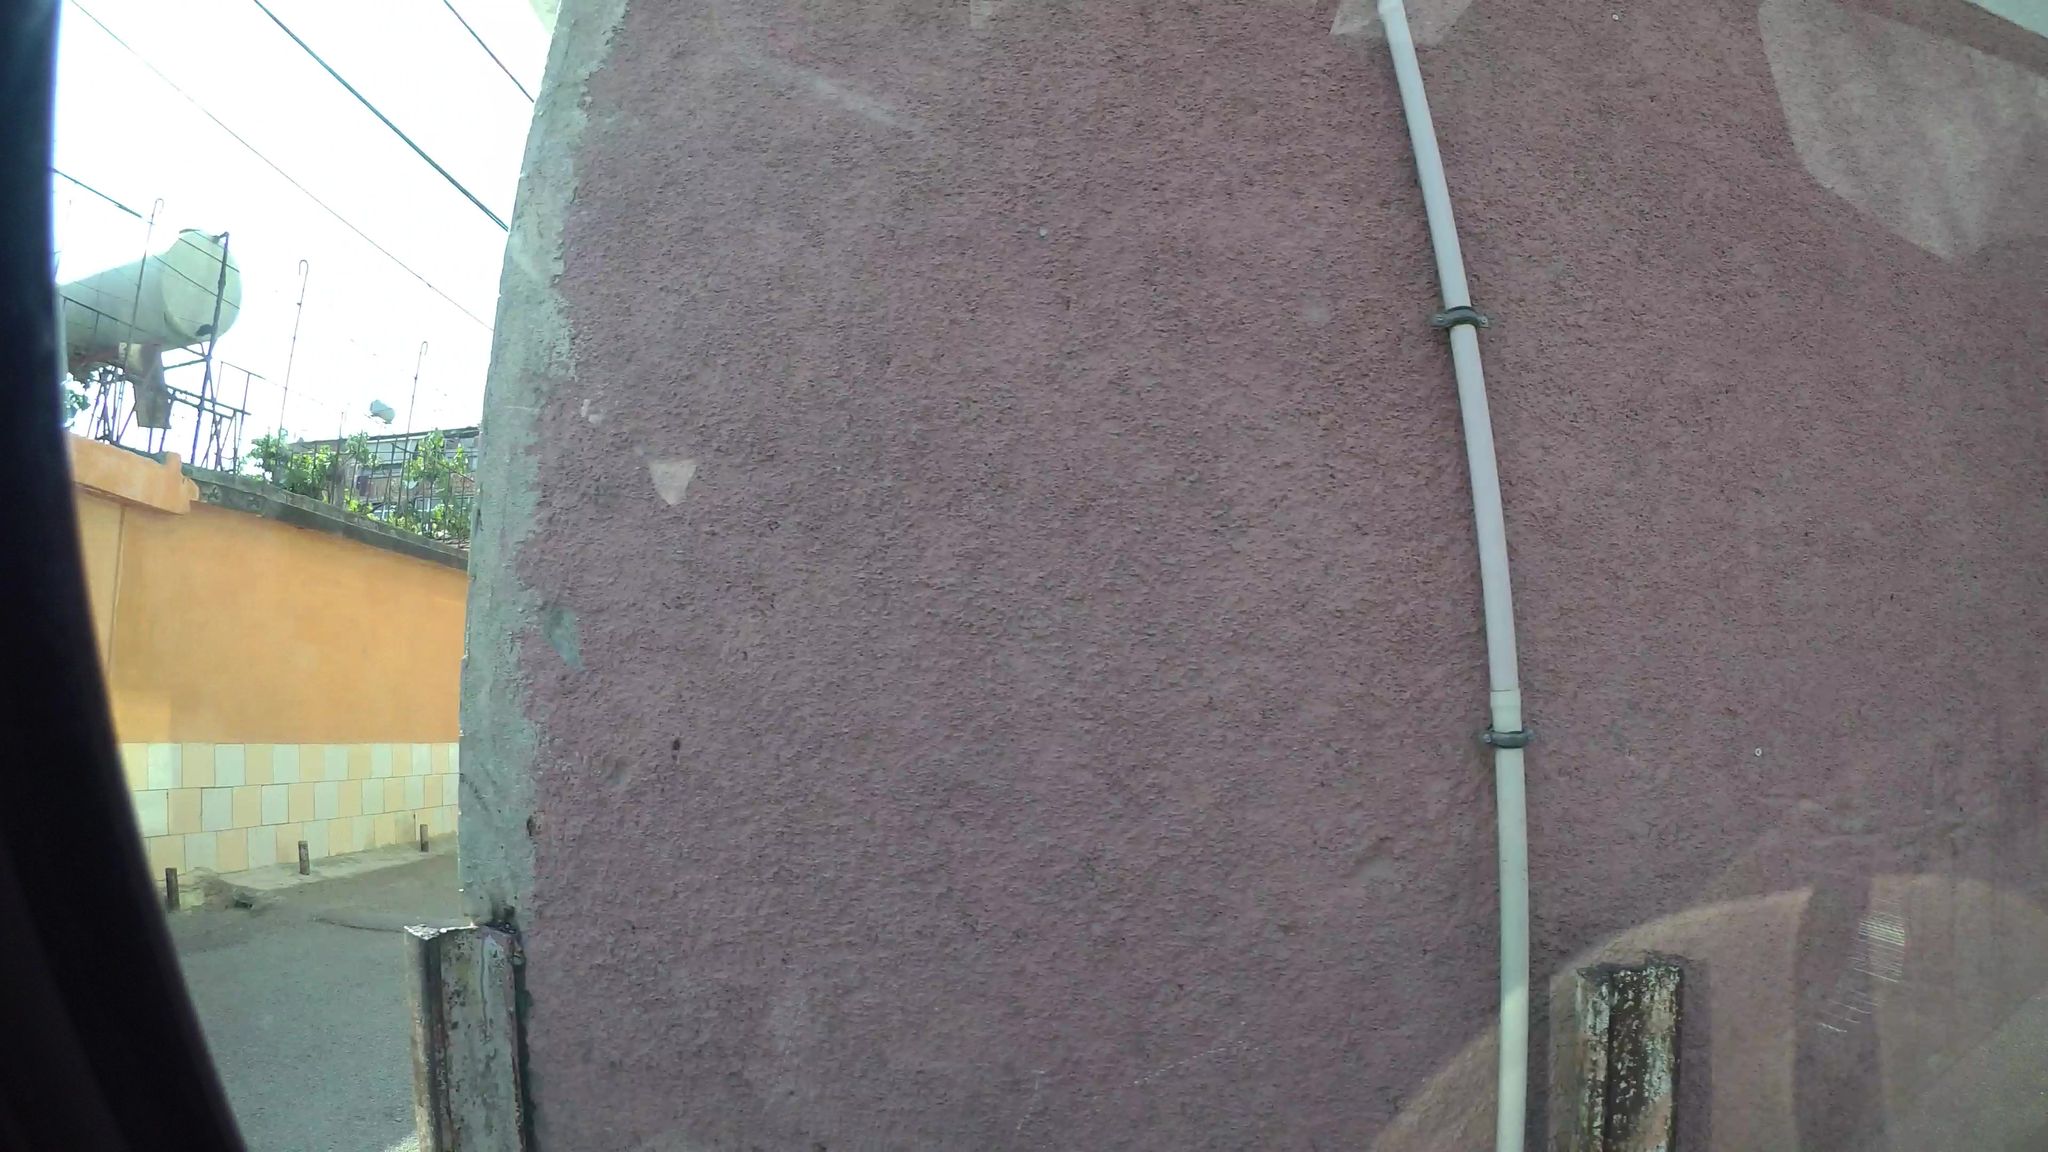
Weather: cloudy
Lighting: day
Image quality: slightly poor
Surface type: railway
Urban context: urban centre
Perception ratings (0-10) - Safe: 5.8, Lively: 4.54, Beautiful: 5.46, Boring: 3.04, Depressing: 7.1, Wealthy: 0.87